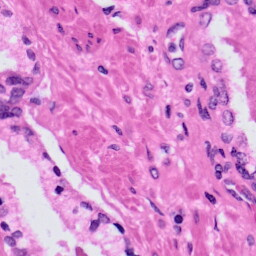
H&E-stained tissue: Prostate